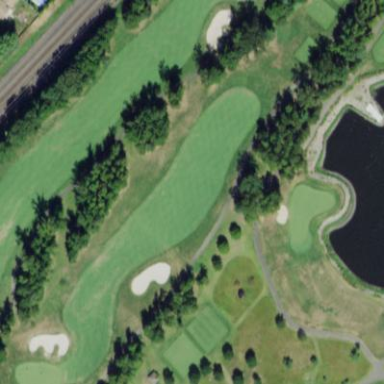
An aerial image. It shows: Rough area on grassy golf course.